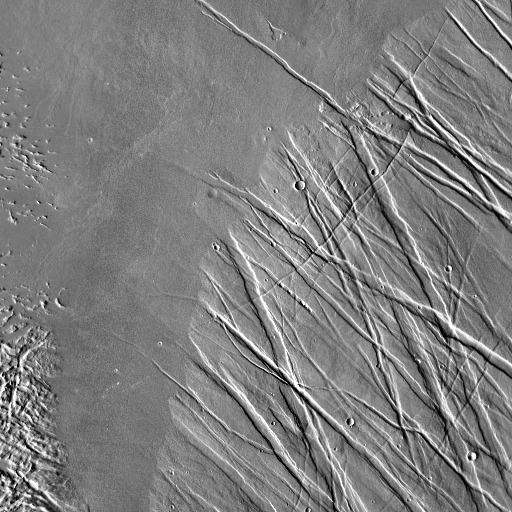
Crater classes present: Background, Other